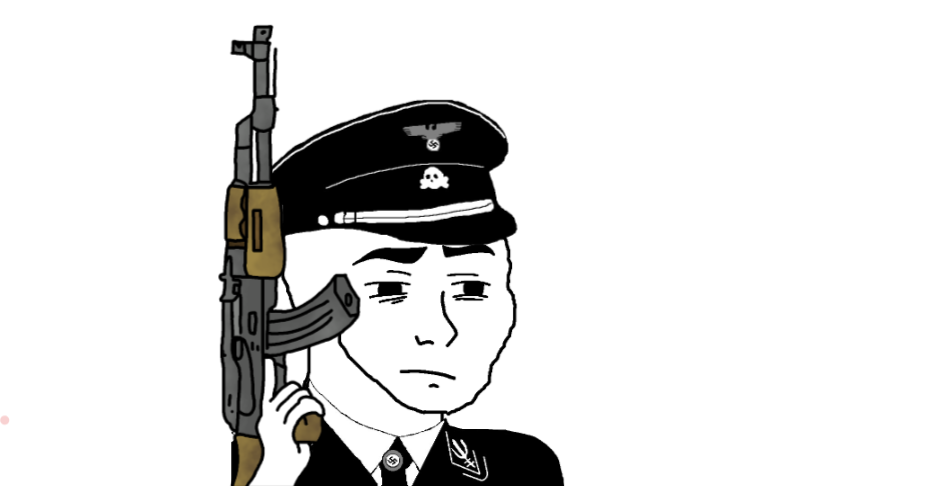
Label: 5_Twinkjak